Question: This is a bit more tricky than it sounds so let me try my best to explain.
I am specifically working with images of clothing from sites like HM and Net-a-porter. I would like to add these images to my website, stacking them vertically so that they create an outfit.
I need to re-size the shirt so that it proportionally sits on top of the jeans. The dimensions of the jeans are fixed at 100px width by 250px length. When I resize the shirt to the same width it (100px) it SOMETIMES matches. Using a different shirt (perhaps one with longer sleeves, no sleeves, etc) will result in mixed results and will not match the 100px width waistline of the jeans.
When saved these pics contain a certain amount of white space within the jpeg that varies from image to image. I have tried resizing with and without the white space (by cropping it down to the edges of the item) but this did not help either.
This is all supposed to be an automated process (like using the clipper tool on Pinterest of Polyvore) therefore non of the above can be done through photoshop or by hand, which makes it all the more difficult.
A screenshot of my problem can be found here:

I have also researched pixel counter scripts and have wondered if resizing can be done by counting the pixel width of the waistline of the clothing item (excluding all white pixel data) ??
I feel like I'm reaching into that particular are of "it cant be done, too many variables" and would love for someone to at least point me in the right direction. Thanks alot!
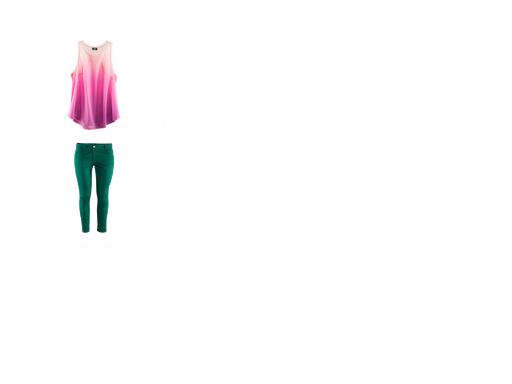
Answer: Use CSS 'max-width' and 'max-height' to set the proportions. That will scale everything appropriately.
For example:
'img { max-width: 100px; }'
Here's a JS Fiddle: <URL>
It isn't too difficult to do.
Here's a function that I wrote for doing "basically" the same thing, but instead of analyzing clothing, it's analyzing letters. It's written in PHP, but if you can use HTML5, you can do it on the client-side too.
'''
/**
* Function: Returns the space between letters, and the width of letters.
* The first index is set to 0, as that is where it starts
* Since spaces don't register (no pixels), strlen may not work.
* $image image cursor (from imagecreatetruecolor)
*/
function get_letter_dimensions($image)
{
$bg = imagecolorallocatealpha($image, 0, 0, 0, 127);
$height = imagesy($image) - 1; // was causing issues without
$width = imagesx($image);
$bottom = 0;
$right = 0;
$letter_space = array(0=>0); // This holds the pixels between the letters
$letter_width = array(0=>0); // This holds the width of the letters
$y = $height;
$spacing = 0;
$lettering = 0;
$data = array();
for ($x = 0 ; $x < $width ; $x++)
{
while((imagecolorat($image, $x, $y) == $bg) && ($y >= 1 )) $y--;
if($y == 0)
{
if($lettering) $letter_width[] = $lettering;
$lettering = 0;
$spacing++;
}
else
{
if($spacing) $letter_space[] = $spacing;
$spacing = 0;
$lettering++;
}
$y = $height;
}
foreach($letter_space as $k=>$val) $data[$k] = $val + $letter_width[$k];
return $data;
}
'''
You're going to need to modify that though, so that it doesn't pull in for letters, but you'd start at the beginning, and when you hit a non-clear or white pixel, you'd mark it, and start at the end. Then you'll have your points of reference.
It's just some simple maths, and clothing analysis. If you're interested in having the "waist-lines" match up, you'll probably want to start at the bottom, and go up, for the images of the shirts. Then you can see where a "line" of pixels are, which would represent where the waist is. And base your calculations off of that.
So, if you want to help yourself out, start 'echo'ing the results from the function provided, so that you can see what it looks like
## Example
'''
------------------------------
------------------------------
------------------------------
------------------------------
-------**-------------**------
------*--*-----------*--*-----
-----*-------------------*----
------------------------------
----------***********---------
--***---------------------***-
------------------------------
'''
That's if you're going from bottom to top, and you can "see", where the waist line is. Then count pixels, and resize from that. You can modify this function to make another auto-cropping function. Also, if you want, modify this function so you can start from the top, or go horizontal and start from either side. You can even get crazy and allow offsets to be used.
Once you have that type of information set up, you can really start to find out what you're working with. If you're dealing with images where the pixel at 0,0 will NEVER be used, you can try to use that as the background color. That'll help with the auto-cropping functionality.
The more points of measurement you make, the more intelligent you can make your analysis. And if you have access to information about what you're looking at, for example, you have the images associated with other data, then you can take some short-cuts (so you won't have to do a bunch of analysis to know if you're working with "Pants", "Skirts", "Shirts" and "Dresses").
## Edit: Additional Thoughts
Just thought about this a bit more... This is actually a pretty neat little thing that you're doing, and I'm thinking about writing my own version of it for fun. Here's some stuff that I've been thinking about. The implementation of how you're pulling in these images in, is important.
- - -
You can also set up a "vetting process", where you would store the offsets on the original image that gets scaled. This would allow for you to bypass calculations, and instead just look-up the stored data. Anyway, the "vetting process" would allow for you to double-check that the calculations are set, and then store them.
I don't know. I'll let you know if I do something like this though.